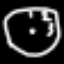
Label: clock